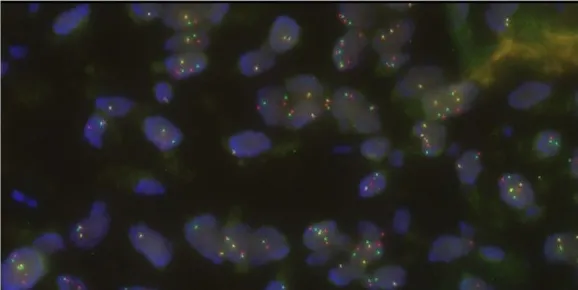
Histological evaluation of the patent's tumor. (D) FISH analysis for ALK-EML4 translocation.
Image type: pathology (fish)